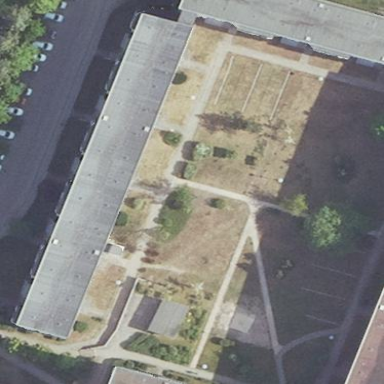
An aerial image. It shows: Flat-roofed apartment building.